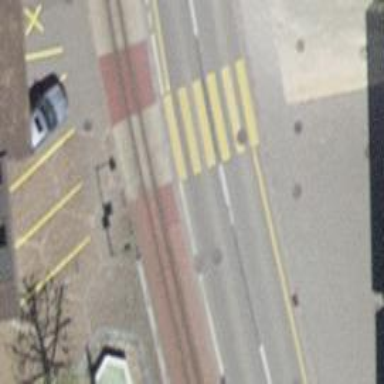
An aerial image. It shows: Railway crossing.